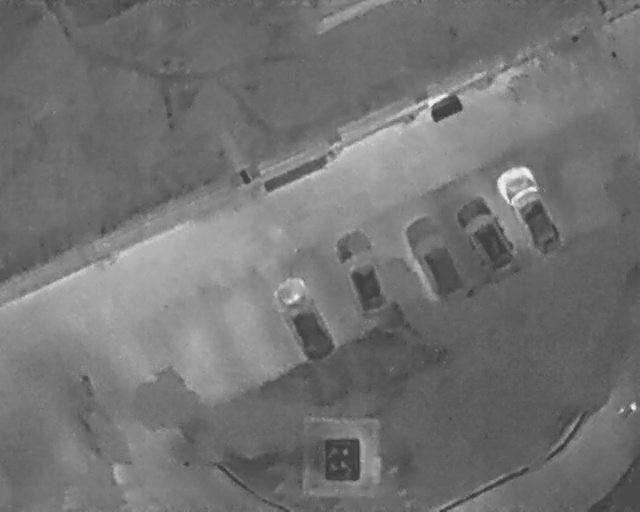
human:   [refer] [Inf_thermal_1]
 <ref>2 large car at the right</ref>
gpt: <box>[[75, 37, 90, 45, 155], [69, 41, 81, 50, 147]]</box>

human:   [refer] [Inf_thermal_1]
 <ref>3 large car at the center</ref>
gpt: <box>[[61, 46, 74, 53, 152], [49, 49, 63, 56, 157], [40, 58, 54, 66, 152]]</box>